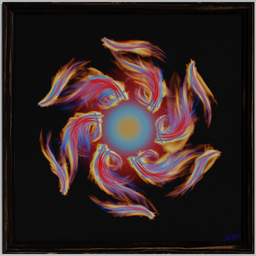
Label: decoration